Question: i want to know Google Home Hub or Hub Nest display can be custom be like this pic? How can do that ?
Help Me, Pls
Thanks !
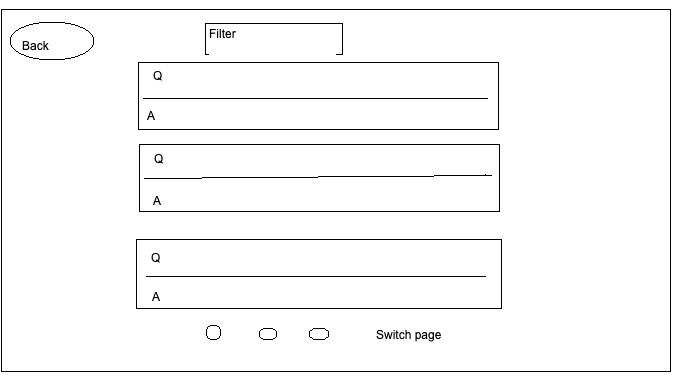
Answer: You can customize the look and feel of your action for Google Home Hub and Nest hub using <URL>. With Interactive Canvas you show a webpage that can handle user input from the Google Assistant devices and changes depending on the input on Google Assistant devices with screens.
Sadly, Google only allows Interactive Canvas actions which are game experiences to go live at this moment. If this is something you don't want to make public, you can still use it, or you can wait until Google allows more actions than just gaming experiences.